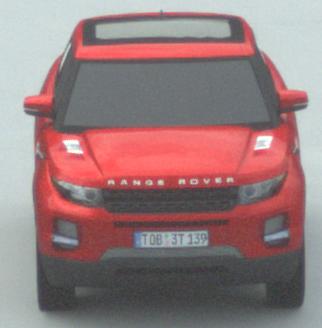
Make: Land Rover
Model: Range Rover Evoque 2.0 Si4
Detailed model: Range Rover Evoque (I)
Model produced from: 2011/08
Model produced until: 2013/11
Doors: 5
Color: red
Road condition: dry road
Daytime: morning or afternoon
Contrast: low contrast